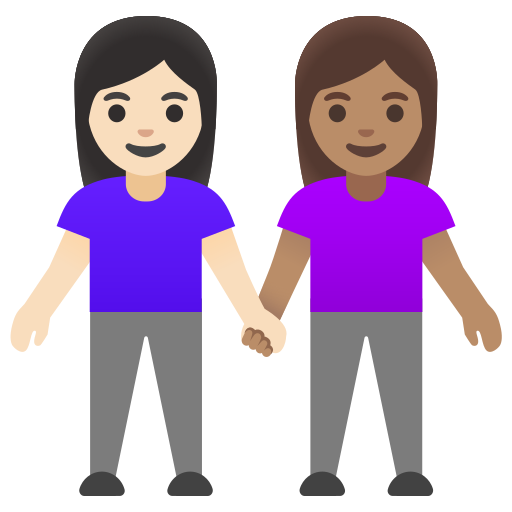
Emoji: 👩🏻‍🤝‍👩🏽